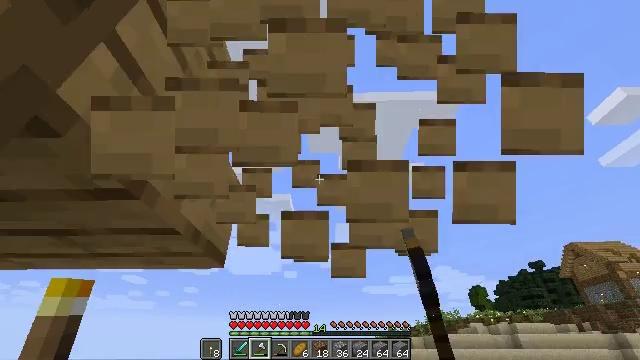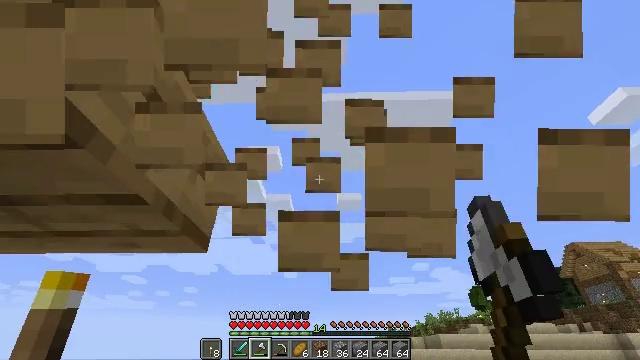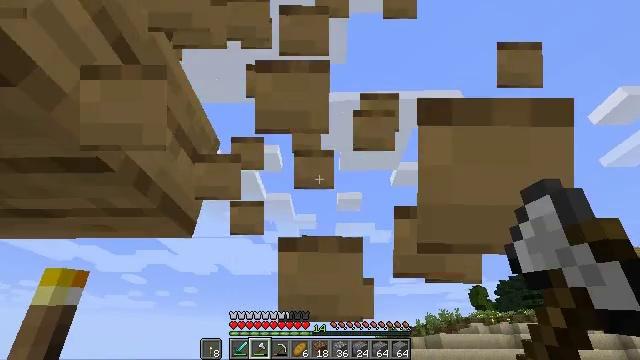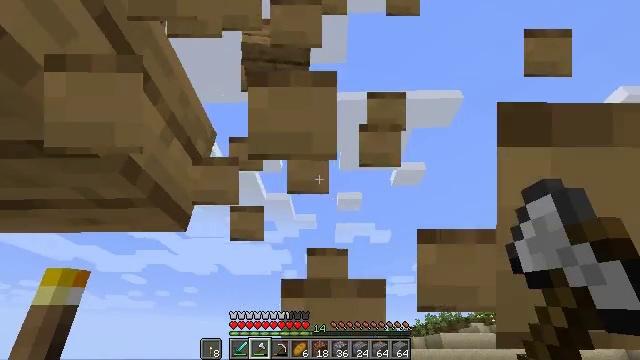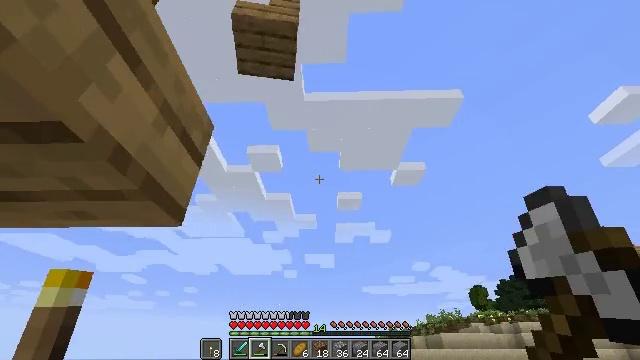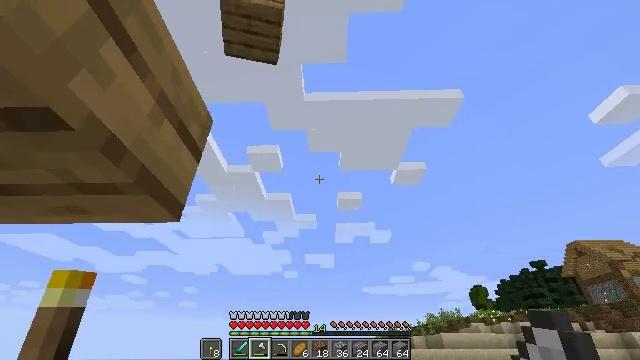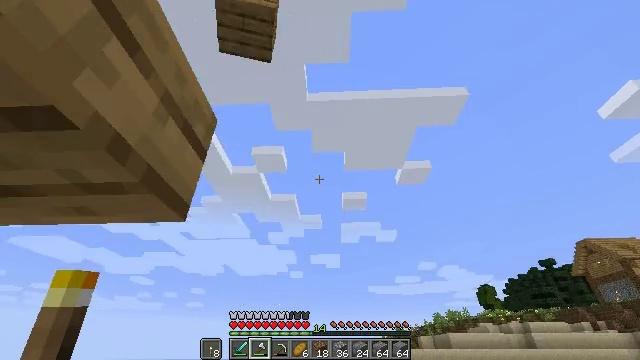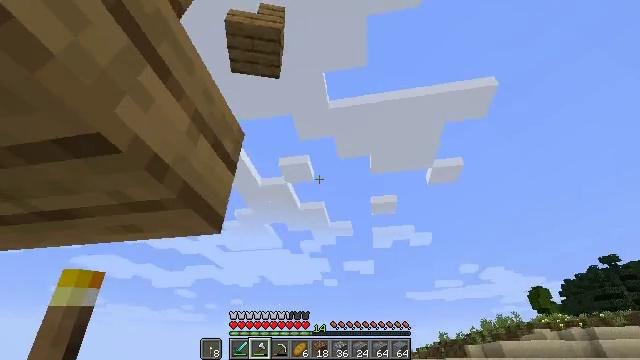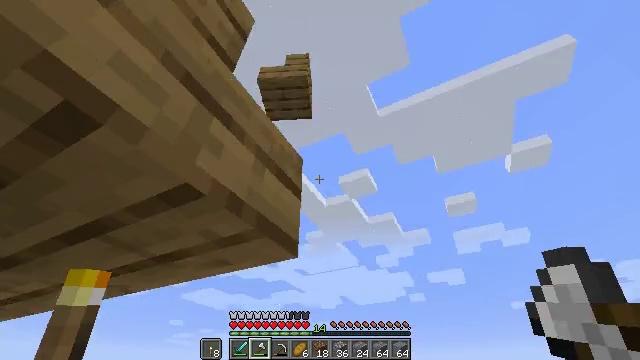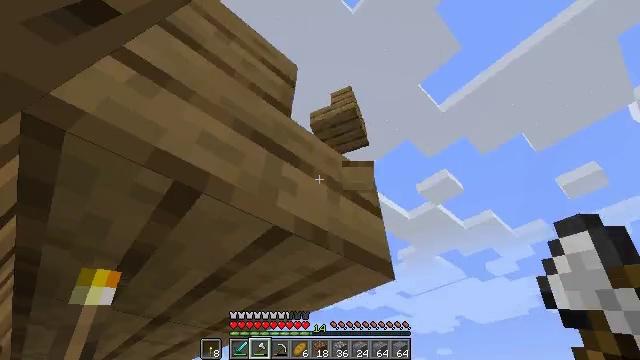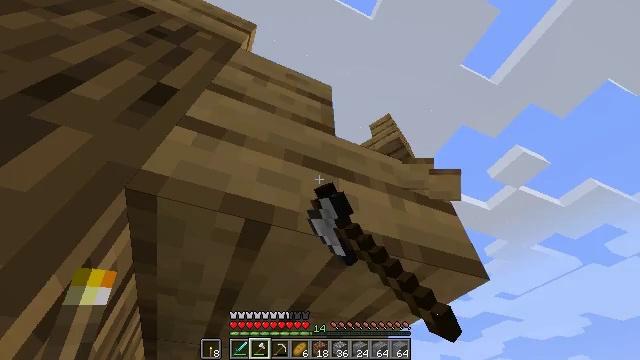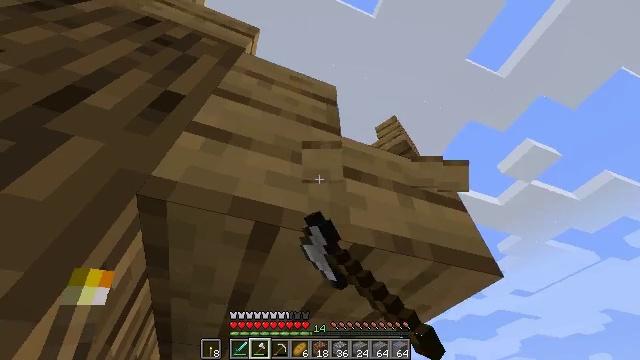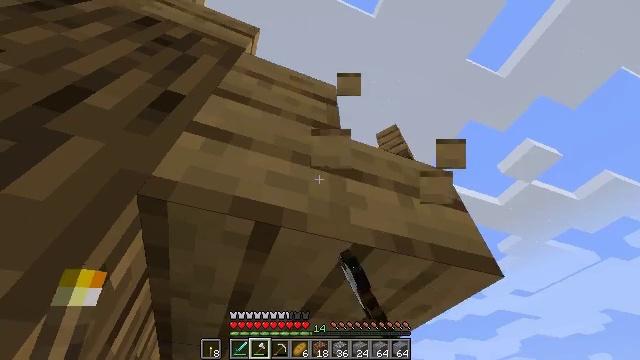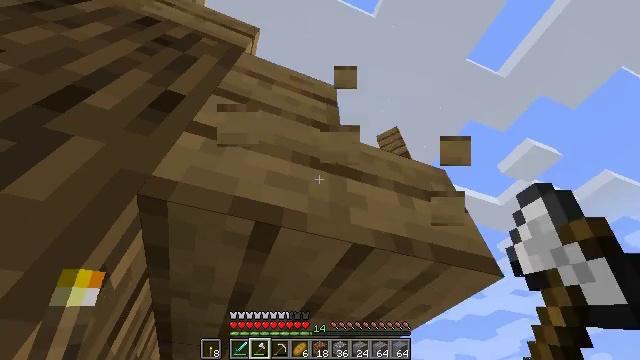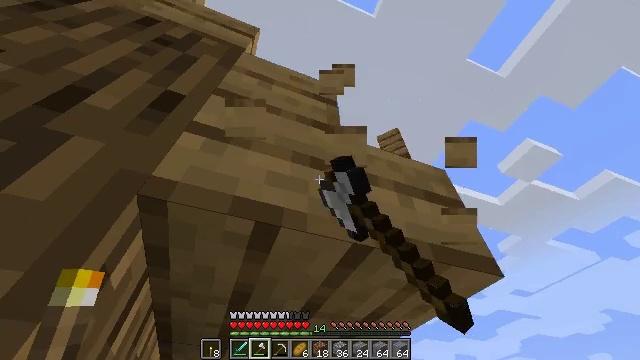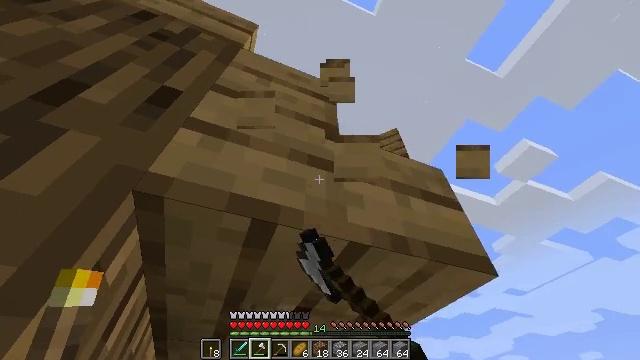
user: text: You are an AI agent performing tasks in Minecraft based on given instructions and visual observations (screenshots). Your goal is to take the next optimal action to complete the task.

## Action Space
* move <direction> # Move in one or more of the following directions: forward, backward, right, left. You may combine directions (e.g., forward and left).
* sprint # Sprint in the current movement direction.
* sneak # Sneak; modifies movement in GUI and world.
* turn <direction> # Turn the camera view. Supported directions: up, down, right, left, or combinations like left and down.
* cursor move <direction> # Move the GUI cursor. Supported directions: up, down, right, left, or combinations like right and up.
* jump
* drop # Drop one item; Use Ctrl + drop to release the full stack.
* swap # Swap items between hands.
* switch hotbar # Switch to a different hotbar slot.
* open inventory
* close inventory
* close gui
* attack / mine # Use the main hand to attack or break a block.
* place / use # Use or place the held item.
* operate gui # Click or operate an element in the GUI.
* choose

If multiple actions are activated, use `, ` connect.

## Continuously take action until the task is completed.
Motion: motion action
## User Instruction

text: Break the oak stairs.
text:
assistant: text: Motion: move forward, attack / mine
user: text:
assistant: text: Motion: attack / mine
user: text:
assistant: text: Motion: attack / mine
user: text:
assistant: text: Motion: attack / mine
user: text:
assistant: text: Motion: attack / mine
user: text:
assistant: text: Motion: turn left, attack / mine
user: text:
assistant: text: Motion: turn left and up, attack / mine
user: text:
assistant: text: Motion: turn left and up, attack / mine
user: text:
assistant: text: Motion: turn left and up, attack / mine
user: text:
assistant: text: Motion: turn left and up, attack / mine
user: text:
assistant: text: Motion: turn left, attack / mine
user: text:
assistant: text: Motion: attack / mine
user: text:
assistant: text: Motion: attack / mine
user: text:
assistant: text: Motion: attack / mine
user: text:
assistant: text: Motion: attack / mine
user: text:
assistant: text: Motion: turn right, attack / mine
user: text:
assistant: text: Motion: attack / mine
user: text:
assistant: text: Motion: attack / mine
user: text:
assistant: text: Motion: move forward, attack / mine
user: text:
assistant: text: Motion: move forward, turn left and down, attack / mine
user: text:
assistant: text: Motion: move forward, turn left and down, attack / mine
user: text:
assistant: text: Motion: move forward, turn left, attack / mine
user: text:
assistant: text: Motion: move forward, attack / mine
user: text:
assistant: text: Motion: attack / mine
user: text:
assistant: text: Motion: attack / mine
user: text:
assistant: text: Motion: attack / mine
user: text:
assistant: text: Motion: attack / mine
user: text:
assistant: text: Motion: attack / mine
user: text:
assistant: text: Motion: attack / mine
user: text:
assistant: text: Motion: attack / mine